Question: I'm using this edit-in-place widget <URL>. It happens every other letter that i type. Has anyone come across and solved this bug?
Thanks in advance

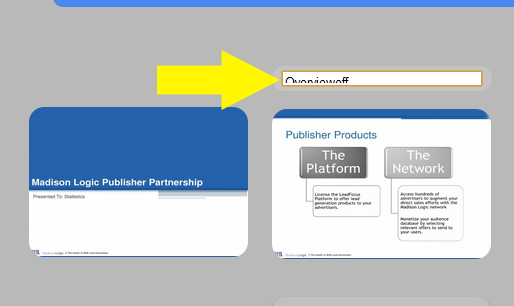
Answer: The default font and size for input fields is different from the rest of the page. If you set those in an element containing the input field, there's no effect. You have to force the input field to inherit the font and size. Preferably, you also want to set a smaller border so that won't crop the text either.
This is what I use with jquery.editable.js:
'''
input {
font-family: inherit;
font-size: inherit;
color: inherit;
background: rgba(15,200,0,0.05);
border: 0;
}
'''